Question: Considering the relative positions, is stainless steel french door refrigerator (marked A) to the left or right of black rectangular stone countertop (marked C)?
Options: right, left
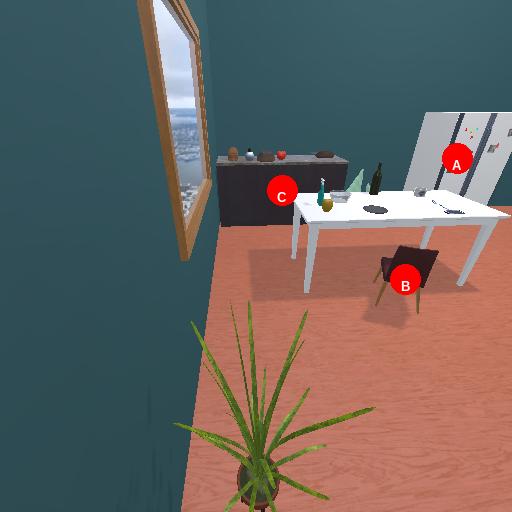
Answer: right